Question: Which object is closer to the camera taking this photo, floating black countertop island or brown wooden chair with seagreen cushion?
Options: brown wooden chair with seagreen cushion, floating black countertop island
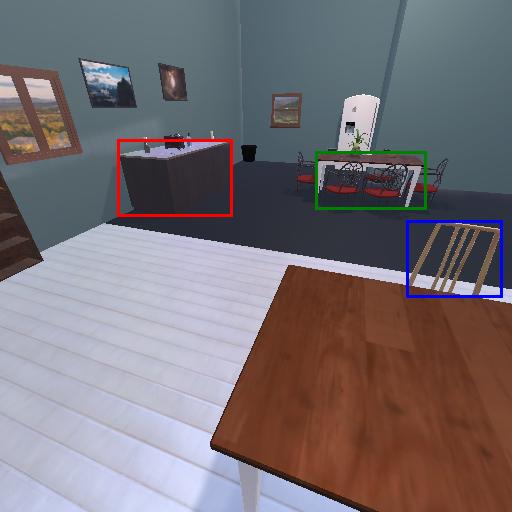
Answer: brown wooden chair with seagreen cushion